Question: I want my WPF app to look like WinRT apps:

Are there any ready-made styles or controls available for WPF that lets us achieve this?
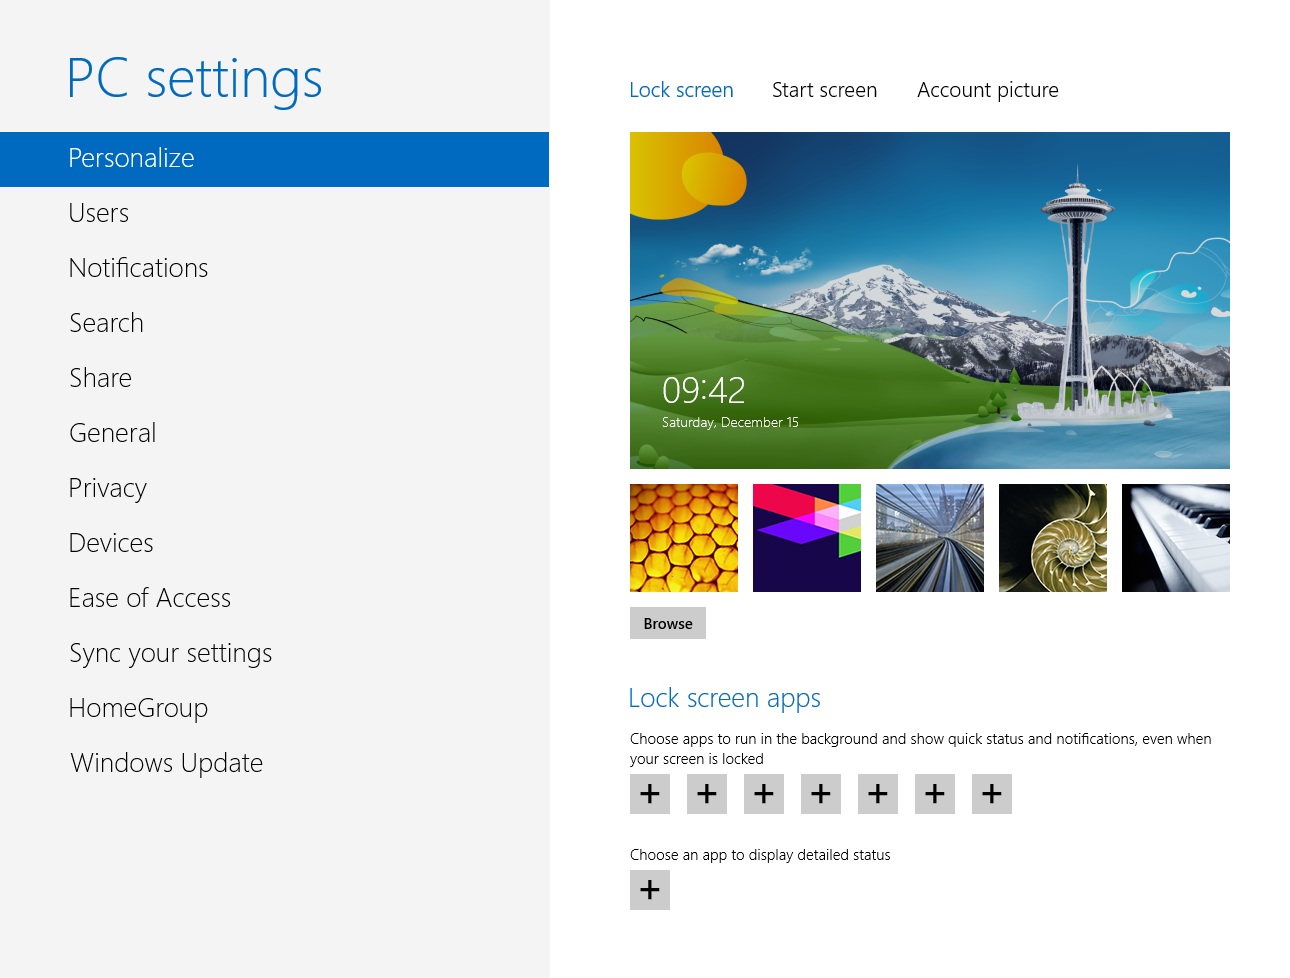
Answer: Take a look at <URL>
Apps like <URL>